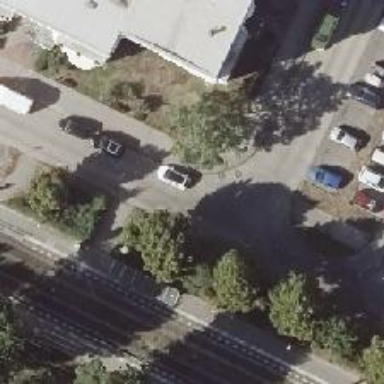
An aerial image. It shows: Sidewalk.